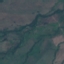
Label: Pasture